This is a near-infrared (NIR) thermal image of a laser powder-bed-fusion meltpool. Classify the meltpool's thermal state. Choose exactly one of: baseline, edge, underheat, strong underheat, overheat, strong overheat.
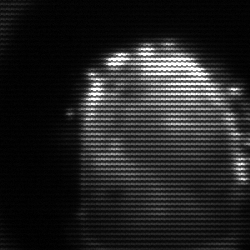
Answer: baseline